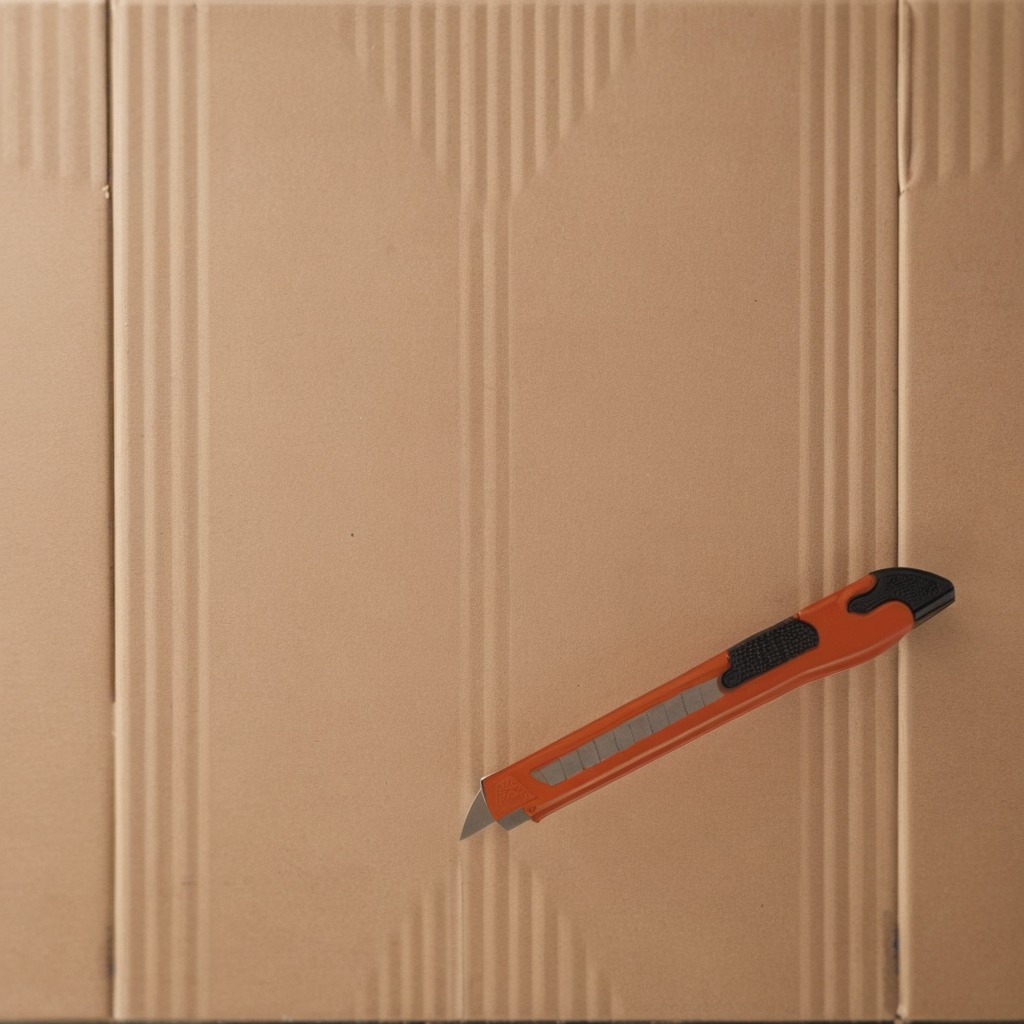
A utility knife is lying on a cardboard box surface in an outdoor workshop during daytime bright natural light soft shadows slightly creased but